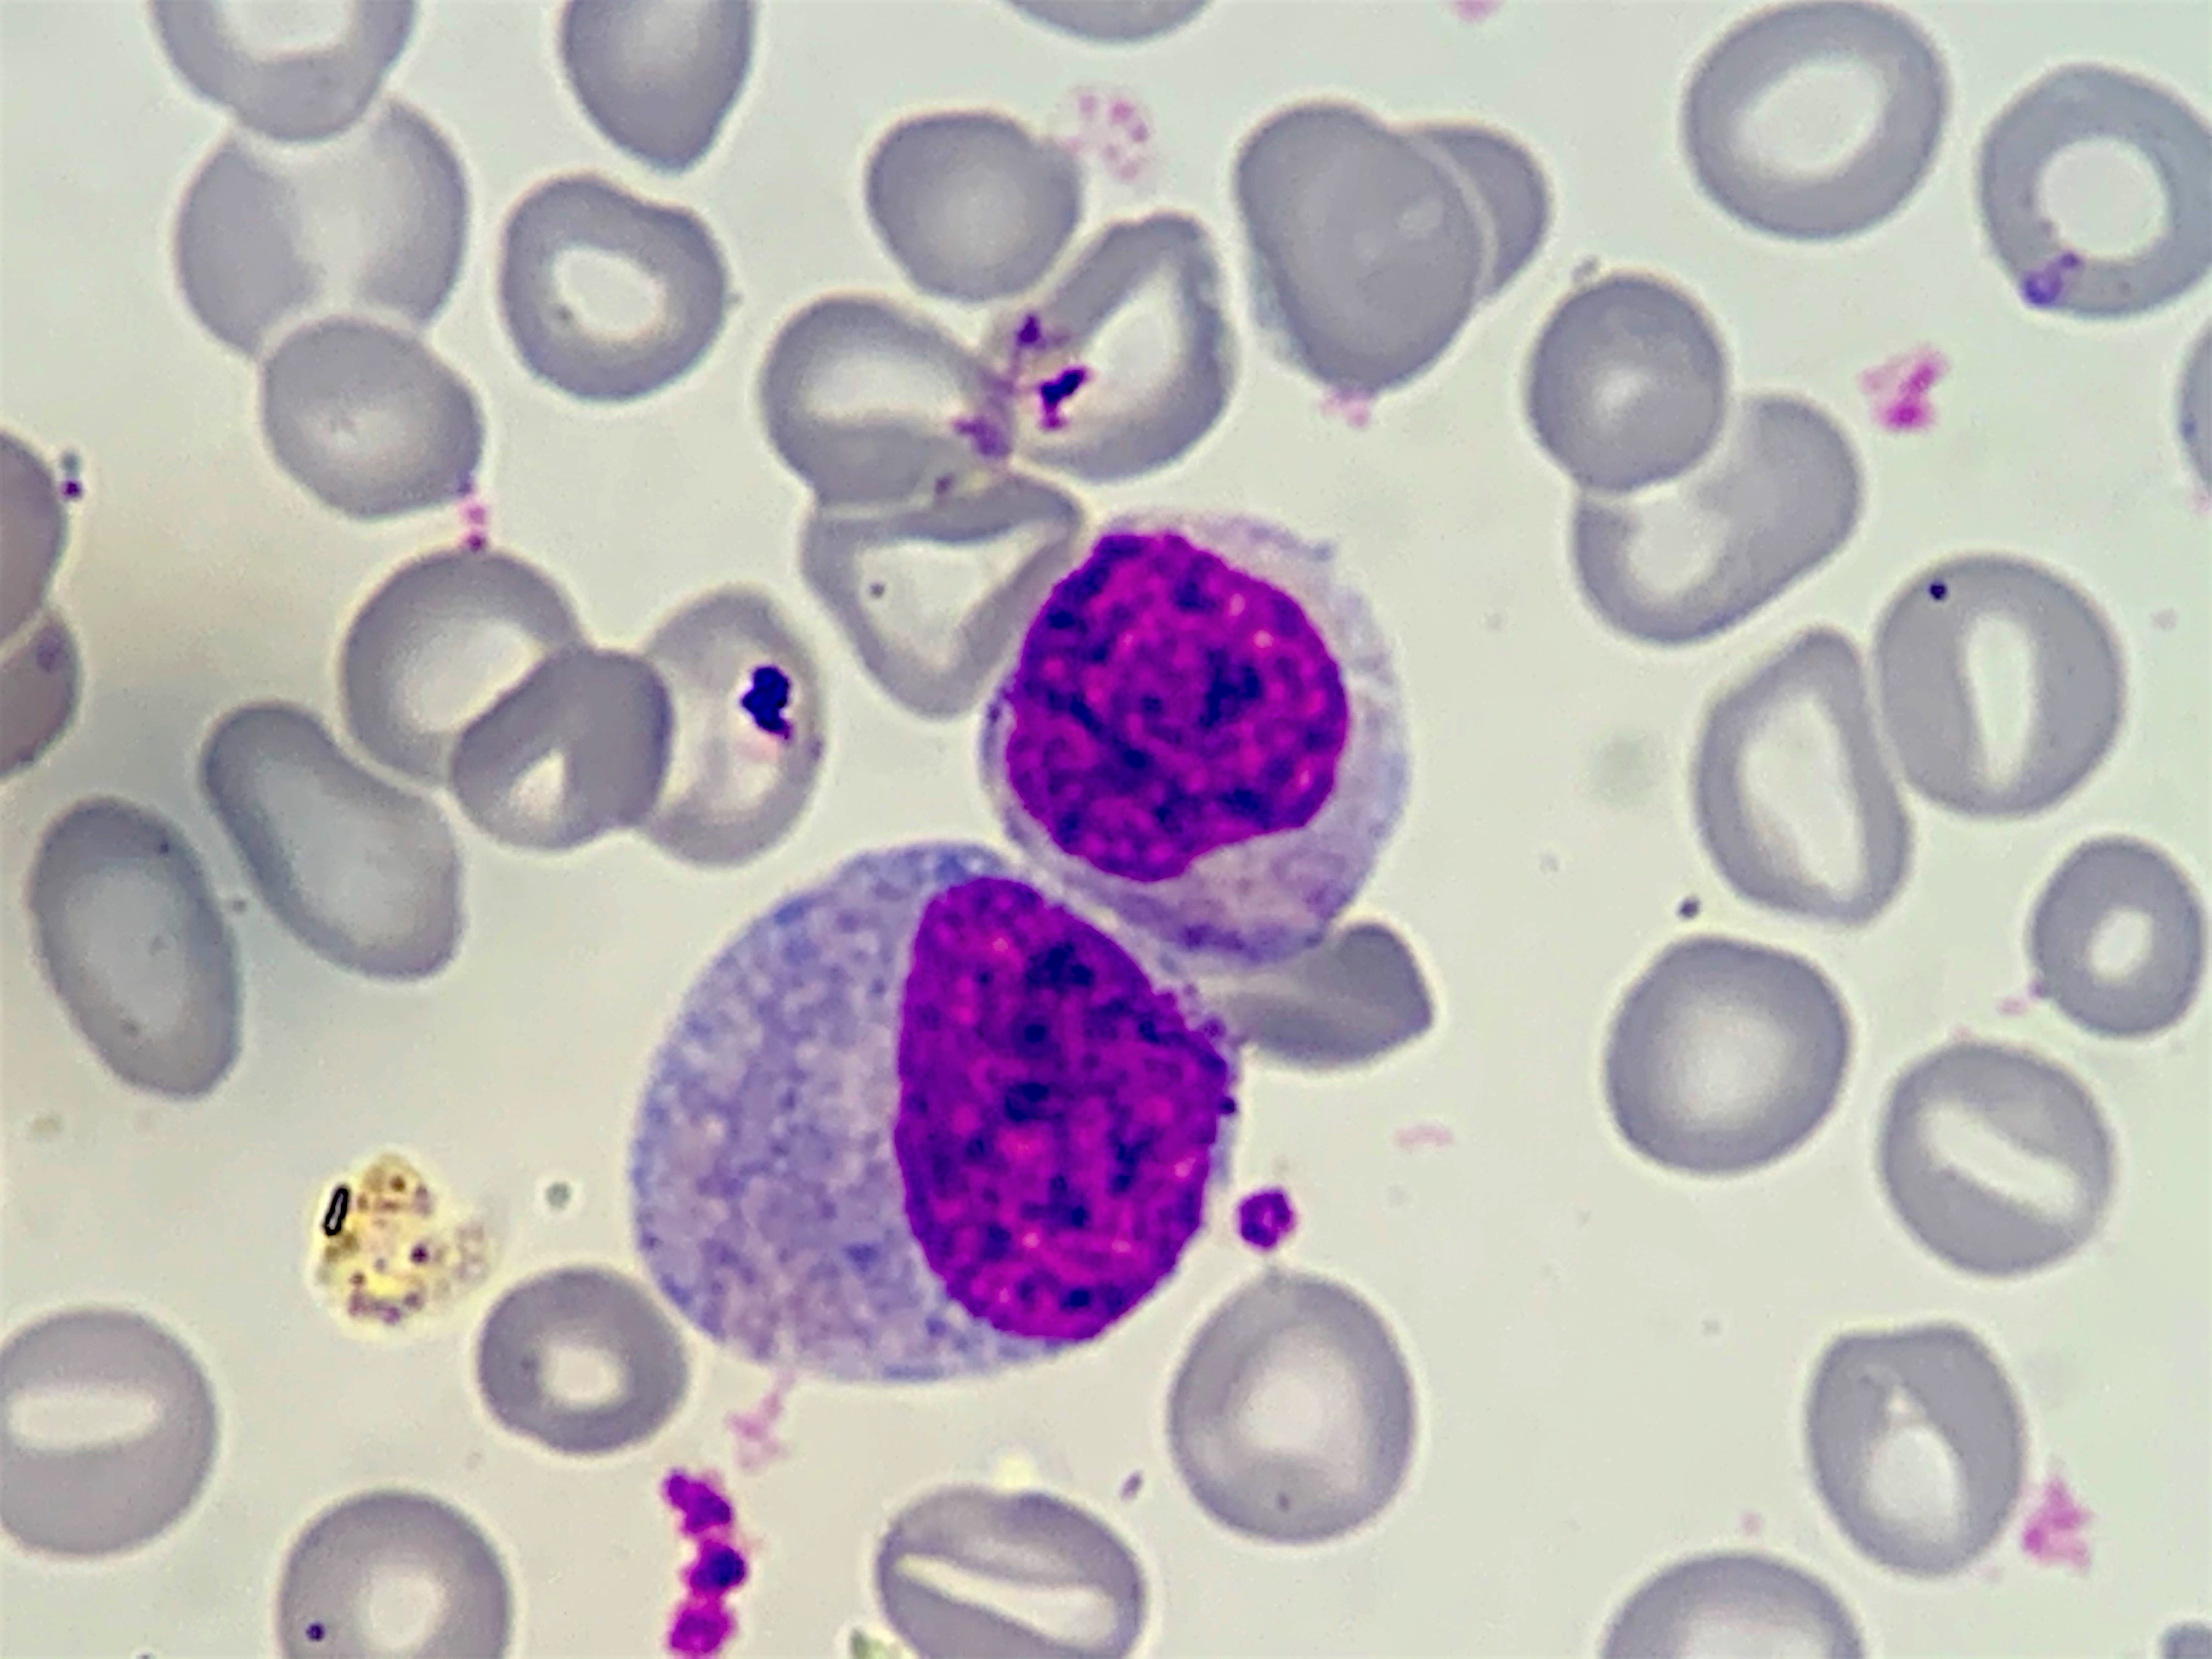
Cell type: MYELOCYTE